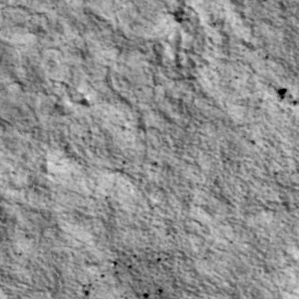
Label: non_frost